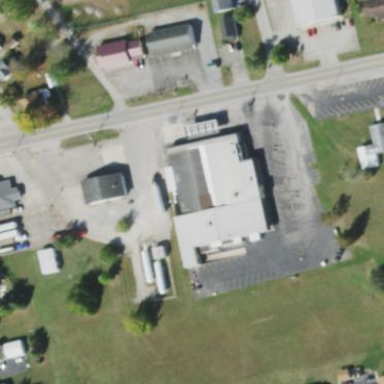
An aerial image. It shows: Retail building.